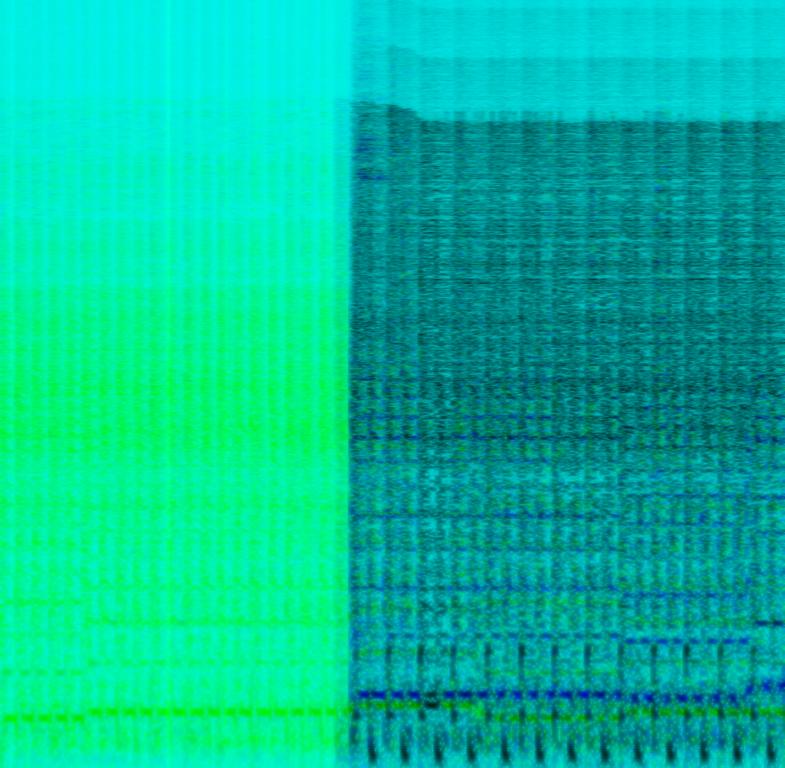
This is a pop punk music piece. There is a fast-paced distorted electric guitar playing the main tune. A bass guitar is supporting it in the background. The rhythm is being played by a loud acoustic drum beat. The atmosphere is rebellious and aggressive. This piece could be used in the soundtrack of a high school drama TV series, especially during scenes where acts of delinquency are committed.